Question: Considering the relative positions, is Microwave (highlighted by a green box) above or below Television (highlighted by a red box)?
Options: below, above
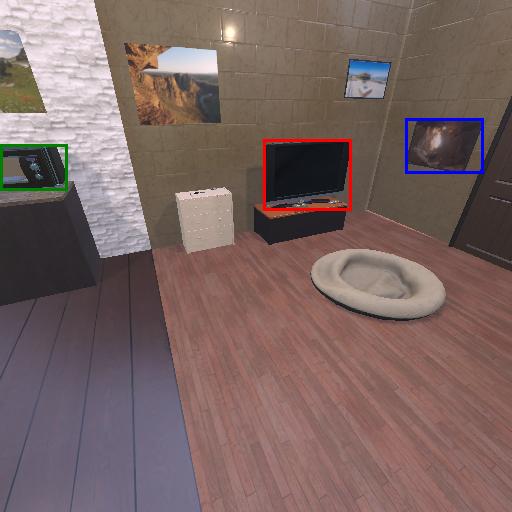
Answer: below